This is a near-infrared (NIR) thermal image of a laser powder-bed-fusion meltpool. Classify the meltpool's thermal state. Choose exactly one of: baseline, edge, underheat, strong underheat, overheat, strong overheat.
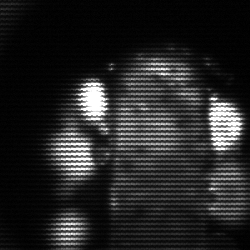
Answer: strong underheat